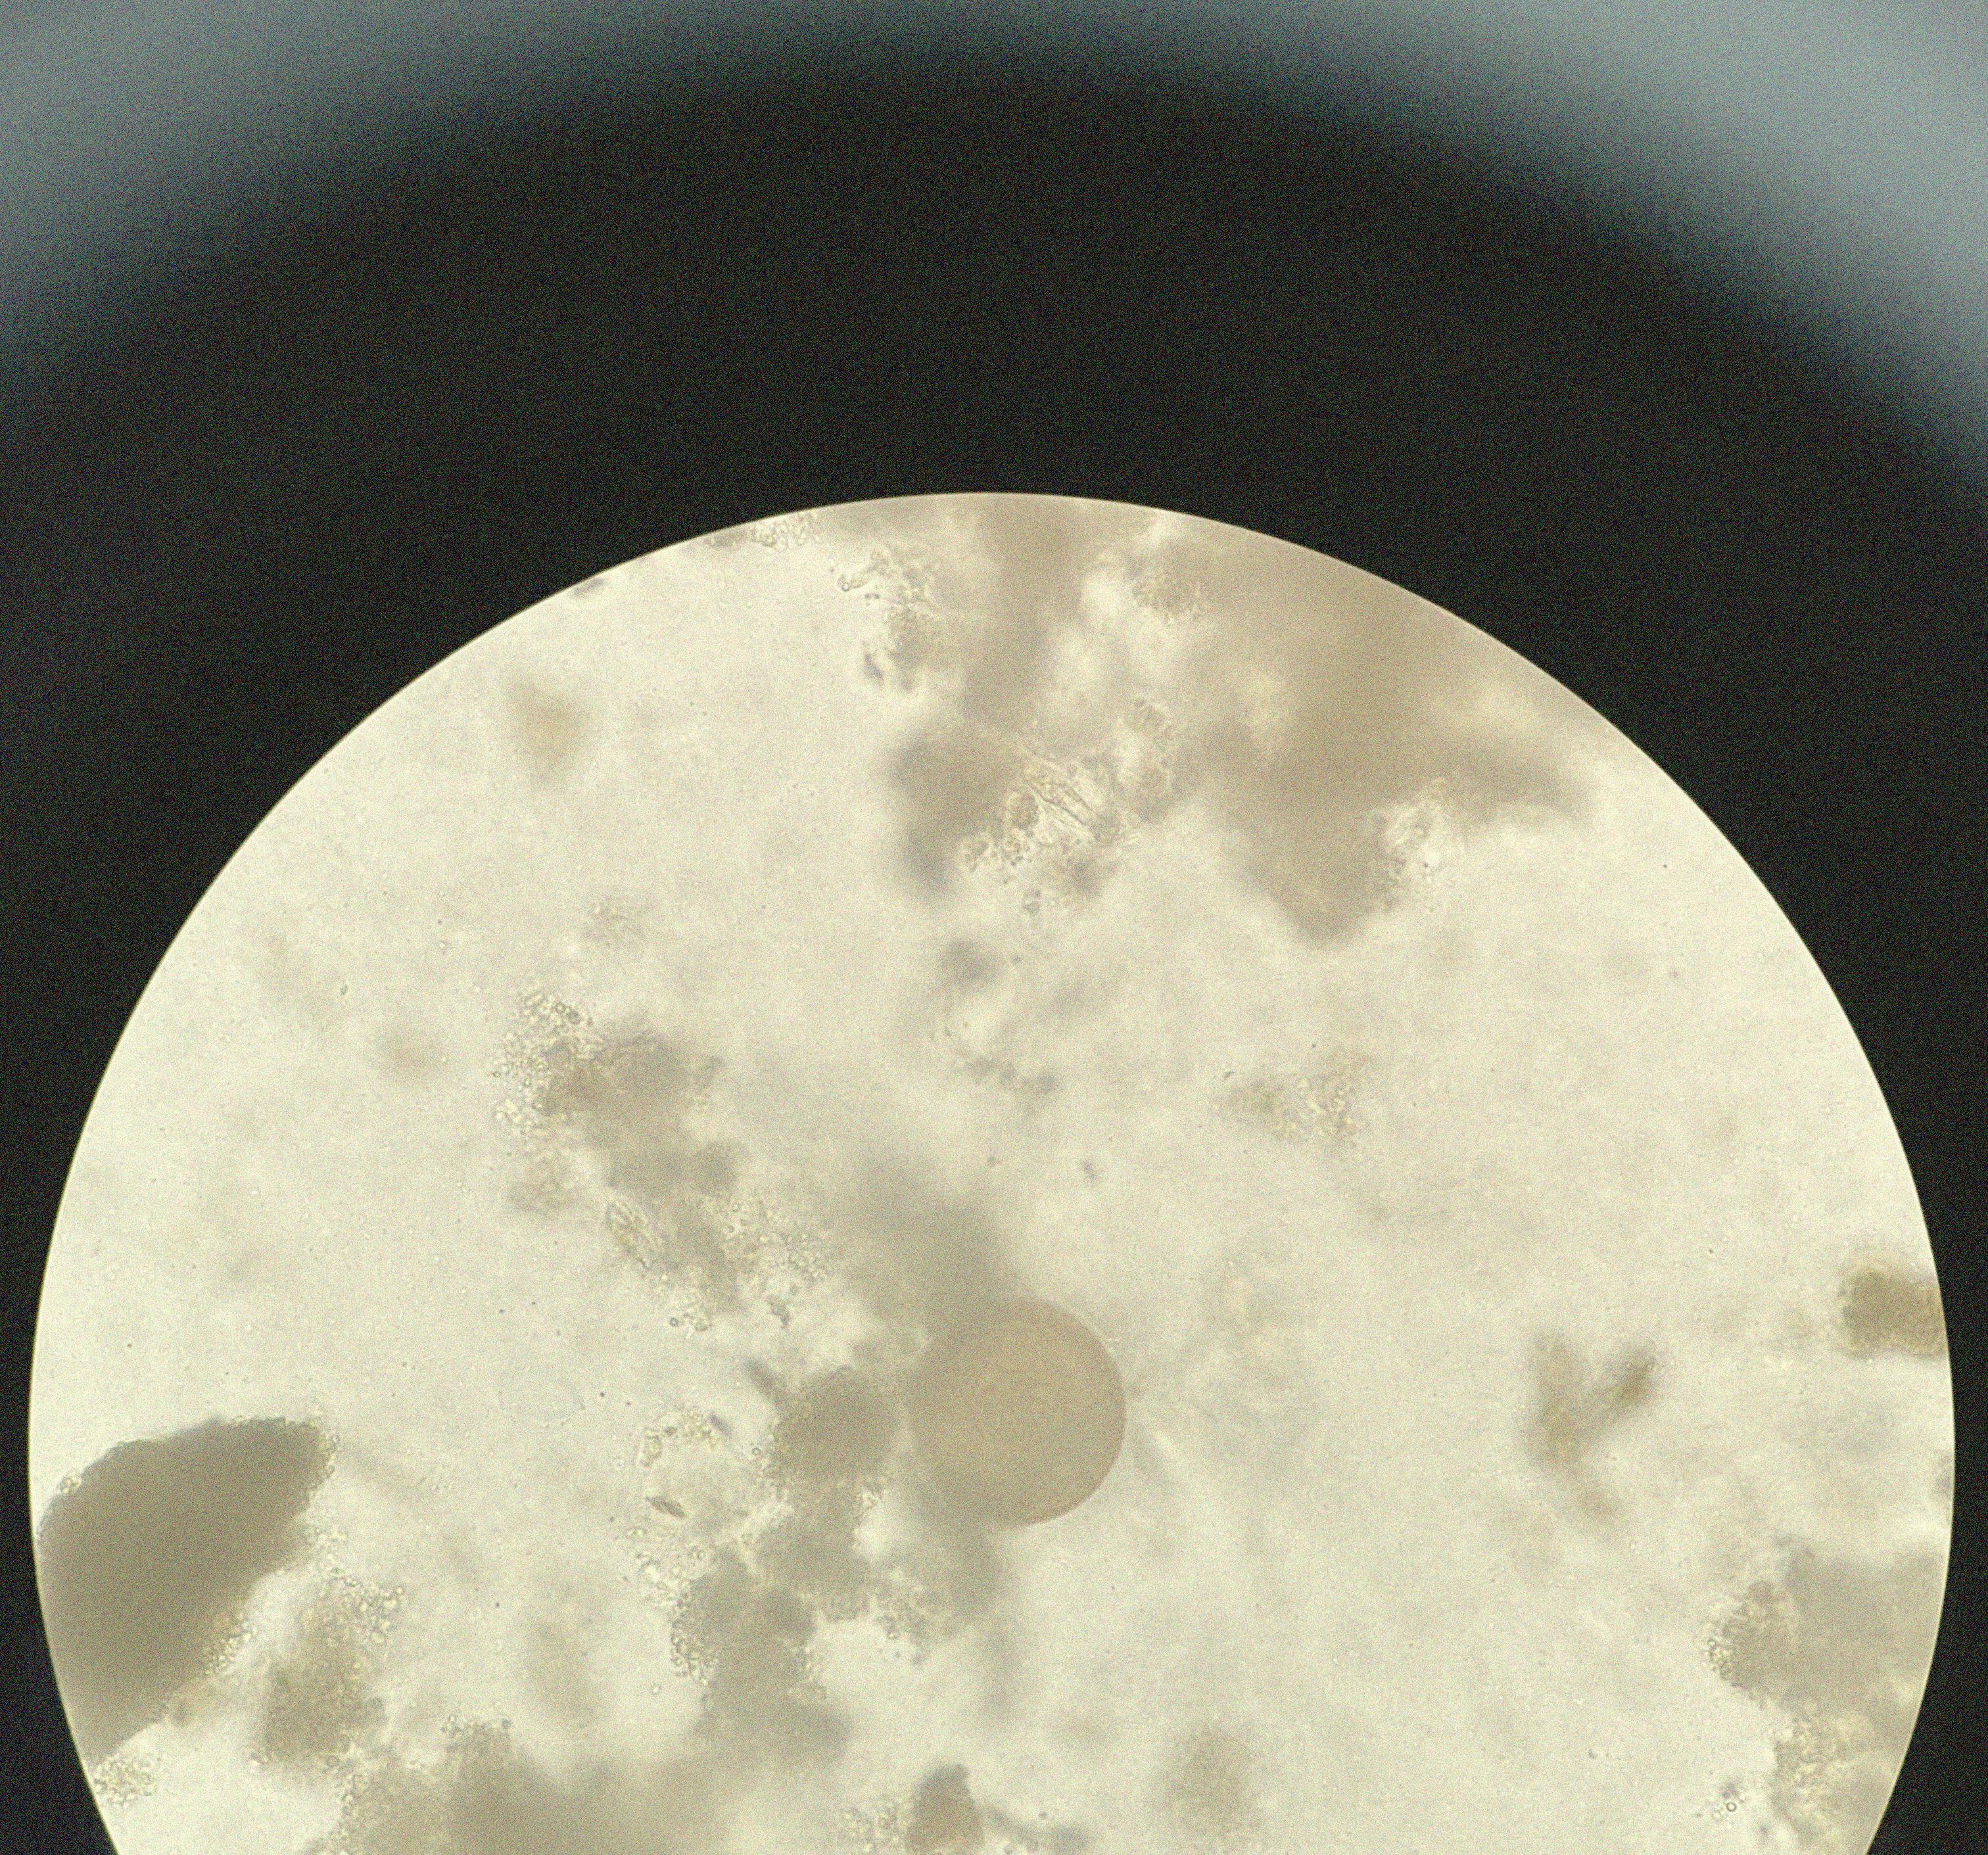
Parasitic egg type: Hymenolepis diminuta